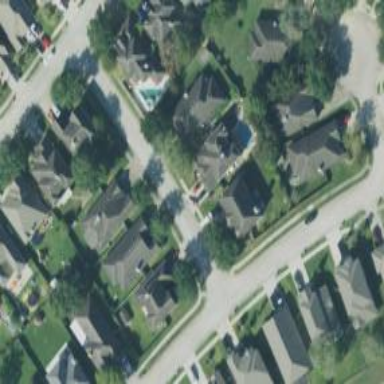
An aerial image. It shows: Residential road.